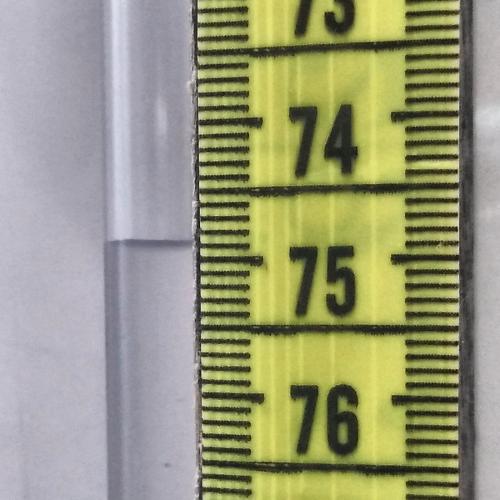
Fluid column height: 74.9 cm